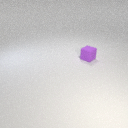
small purple rubber cube